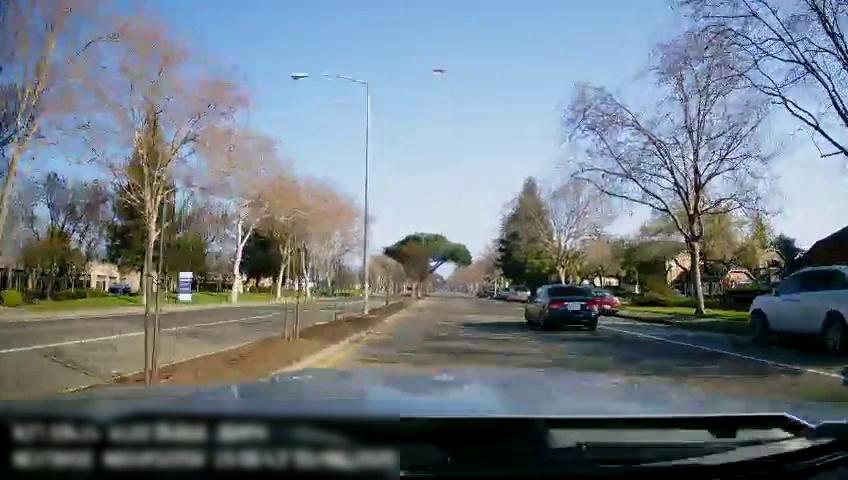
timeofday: Day
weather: Sunny
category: Drivable Space
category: Drivable Space
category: Vehicles | SUV
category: Vehicles | SUV
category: Vehicles | SUV
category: Vehicles | Car
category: Vehicles | Car
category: Lanes | Current Lane
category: Lanes | Opposite Lane